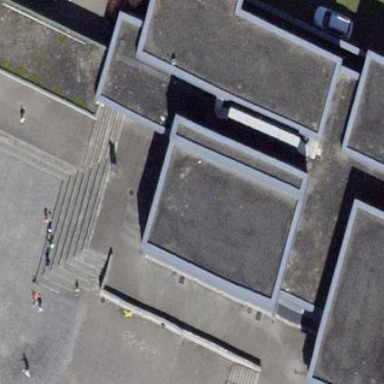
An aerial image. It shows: School building.